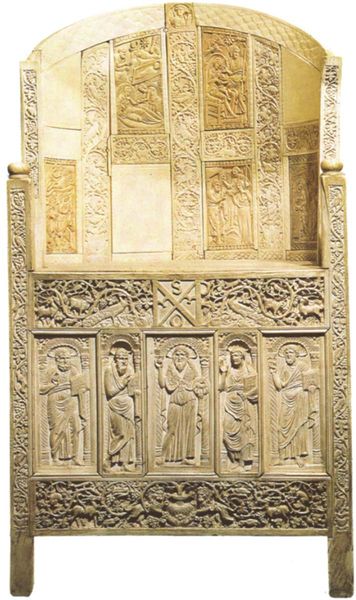
Titel: Bischofsstuhl (Kathedra) Maximians
Institution: Ravenna, Museo Arcivescovile
Schlagwörter: menschen, hell, marmor, männer, stuhl, beige, muster, ornament, stein, gold, sessel, personen, rund, ranken, relief, armlehne, lehne, sitz, bogen, rundbogen, bischof, thron, buch, rechteck, arkaden, knauf, heiligenschein, christlich, romanik, heilige, ornamentik, szenen, raster, elfenbein, relieff, romanisch, apostel, byzanz, byzantinisch